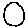
Label: circle